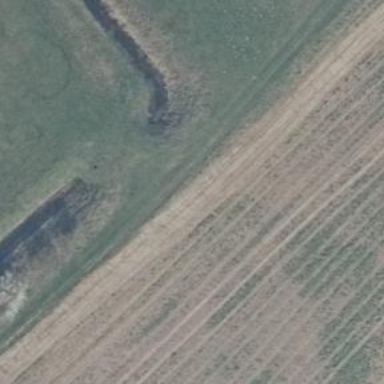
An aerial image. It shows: Track with grade 5 tracktype.